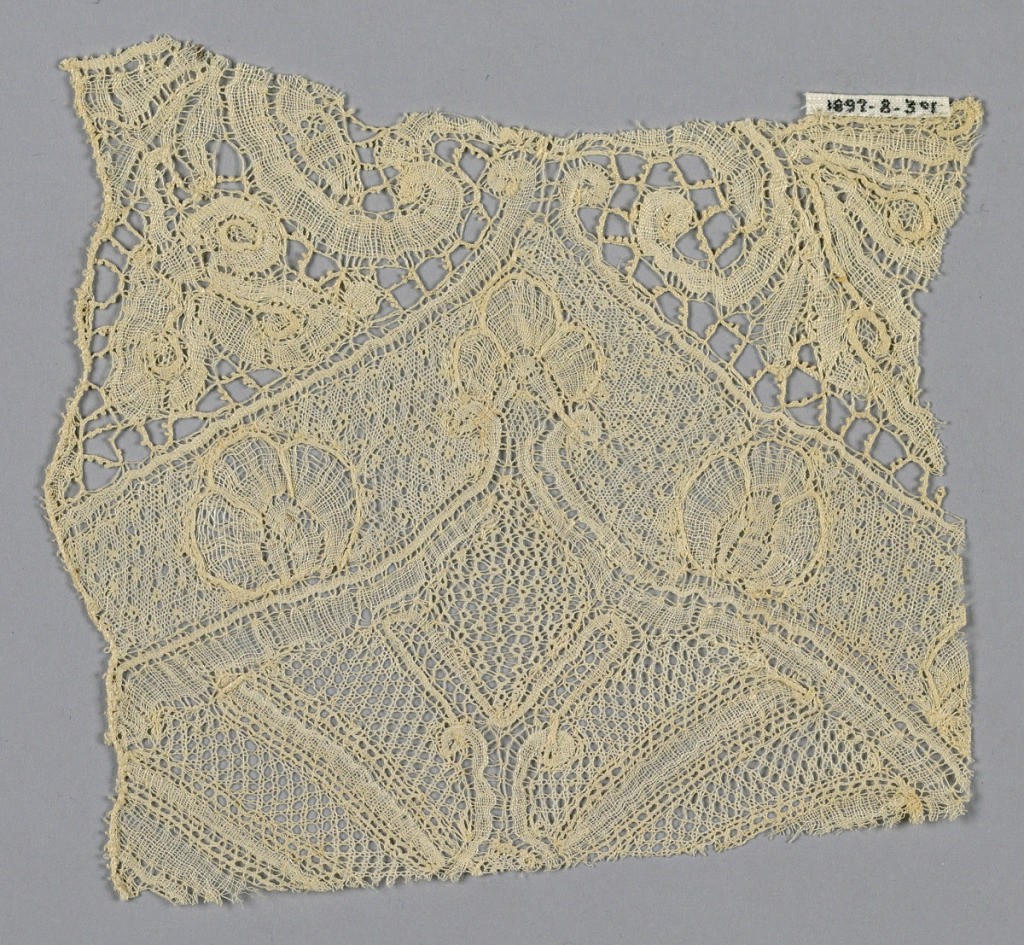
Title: Fragment
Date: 18th century
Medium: linen Technique: bobbin lace (Brussels-style)
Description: Fragment has an incomplete large-scale floral design with varied patterns of ground mesh.